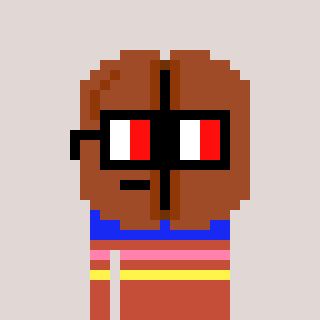
a pixel art character with square glasses with black frames and red eyes, a coffeebean-shaped head and a rust-colored body on a warm background